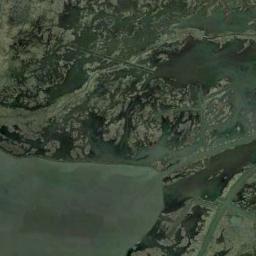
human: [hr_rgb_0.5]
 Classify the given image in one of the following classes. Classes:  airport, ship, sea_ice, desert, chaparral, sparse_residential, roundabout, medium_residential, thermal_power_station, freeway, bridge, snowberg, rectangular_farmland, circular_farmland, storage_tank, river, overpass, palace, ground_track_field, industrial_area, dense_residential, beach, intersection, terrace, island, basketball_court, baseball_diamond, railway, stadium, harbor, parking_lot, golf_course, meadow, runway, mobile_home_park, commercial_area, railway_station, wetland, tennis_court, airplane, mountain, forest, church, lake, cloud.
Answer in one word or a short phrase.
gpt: wetland